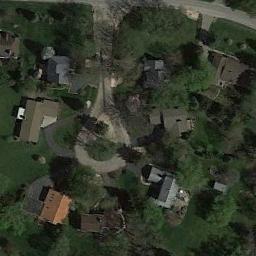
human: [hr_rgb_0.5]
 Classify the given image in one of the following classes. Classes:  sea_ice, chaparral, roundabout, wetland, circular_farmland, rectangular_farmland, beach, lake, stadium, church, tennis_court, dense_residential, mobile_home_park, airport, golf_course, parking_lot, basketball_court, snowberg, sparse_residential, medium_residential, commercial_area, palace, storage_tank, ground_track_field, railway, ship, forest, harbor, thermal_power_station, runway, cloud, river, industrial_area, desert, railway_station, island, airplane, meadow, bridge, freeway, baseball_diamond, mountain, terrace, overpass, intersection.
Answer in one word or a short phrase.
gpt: medium_residential